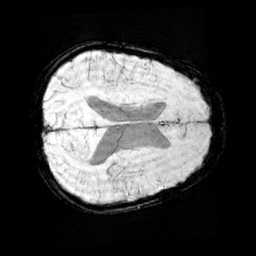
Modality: minIP
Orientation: axial
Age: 11
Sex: male
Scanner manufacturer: siemens
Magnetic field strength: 3 T
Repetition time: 0.027 s
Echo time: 0.02 s